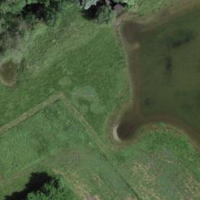
EUNIS habitat code: 21
Species observed at this site:
Tachybaptus ruficollis
Actitis hypoleucos
Cyanistes caeruleus
Fulica atra
Alcedo atthis
Alopochen aegyptiaca
Anas platyrhynchos
Sturnus vulgaris
Passer domesticus
Buteo buteo
Sylvia atricapilla
Turdus merula
Cygnus olor
Tringa glareola
Phoenicurus ochruros
Anser anser
Lymnaea stagnalis
Motacilla alba
Tringa erythropus
Tringa nebularia